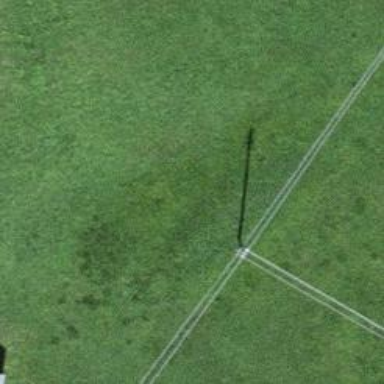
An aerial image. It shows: Minor power line.